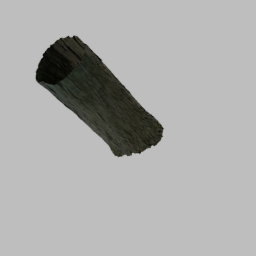
Label: nature